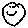
Label: smiley face